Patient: sex F, age 59
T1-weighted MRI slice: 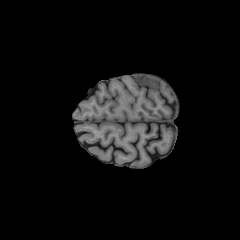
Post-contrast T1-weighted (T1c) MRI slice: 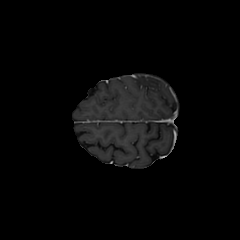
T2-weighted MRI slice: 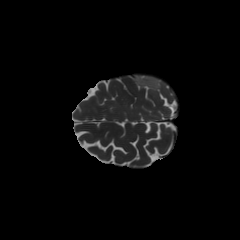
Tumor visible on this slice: yes
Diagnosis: Astrocytoma, IDH-mutant
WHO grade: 3